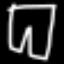
Label: pants